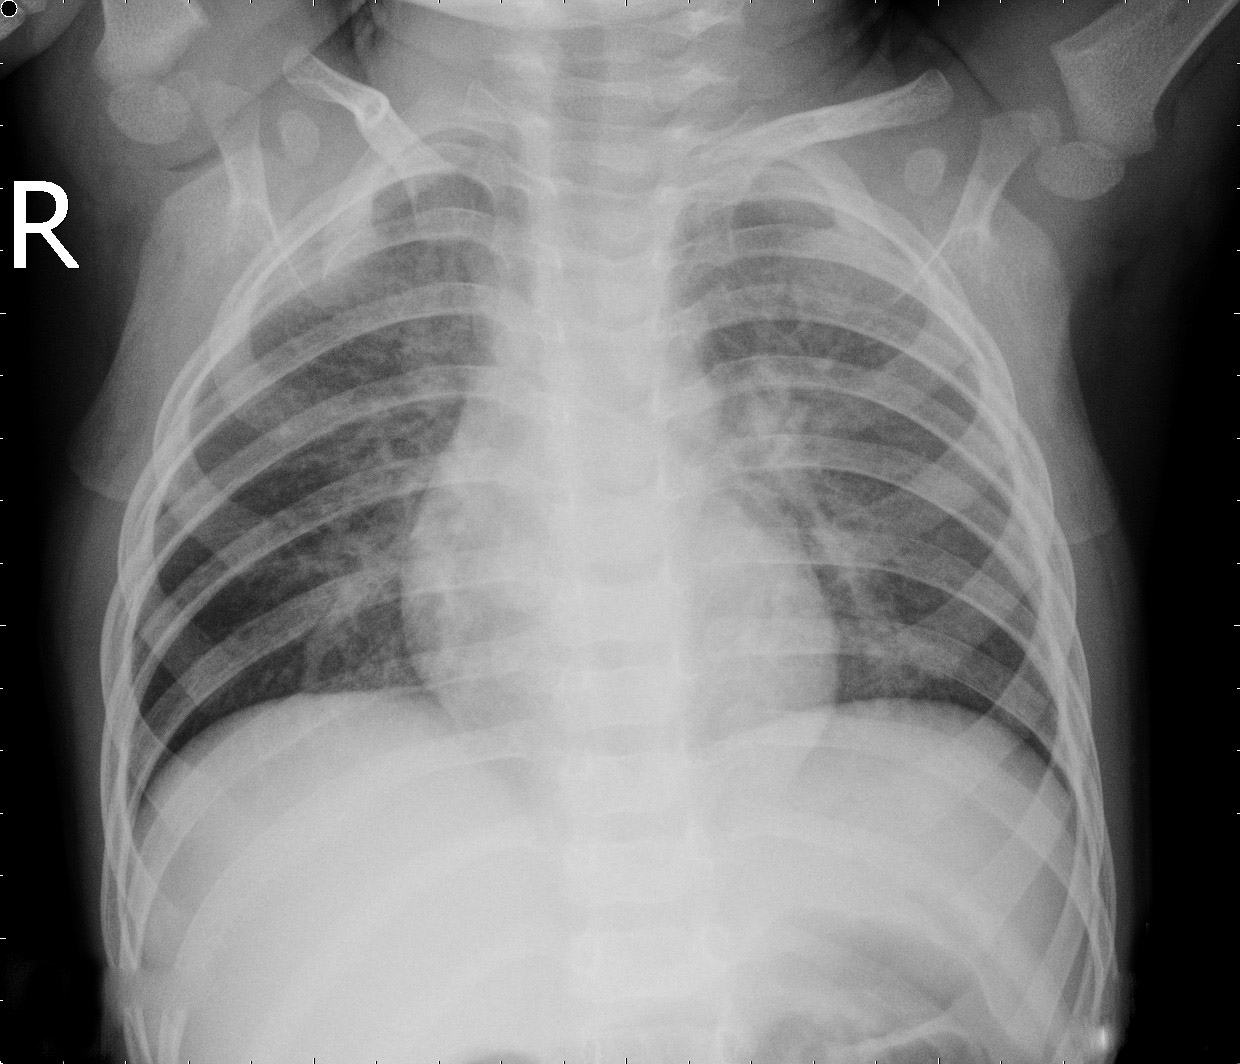
Diagnosis: NORMAL